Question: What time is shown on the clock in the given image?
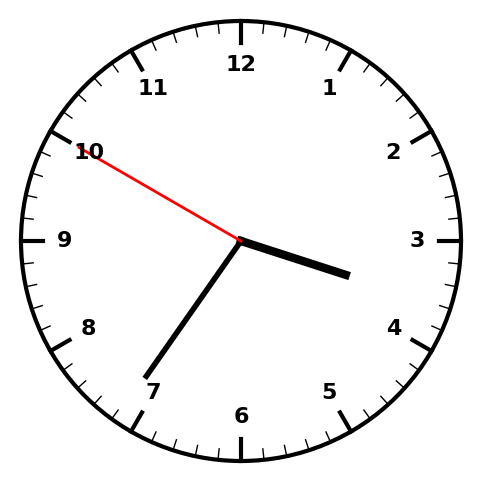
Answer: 03:35:50